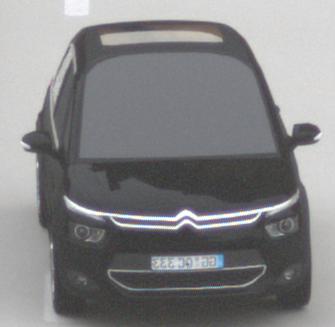
Make: Citroen
Model: Grand C4 Picasso VTi 120
Detailed model: Grand C4 Picasso (II)
Model produced from: 2013/10
Model produced until: 2015/02
Doors: 5
Color: black
Road condition: dry road
Daytime: midday
Contrast: low contrast